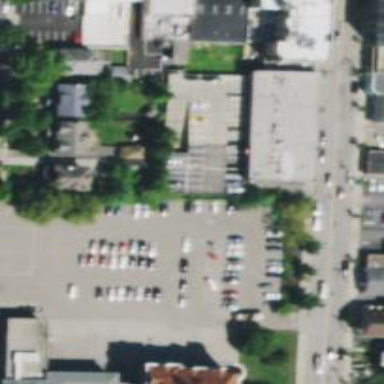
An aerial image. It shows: Parking area with surface.